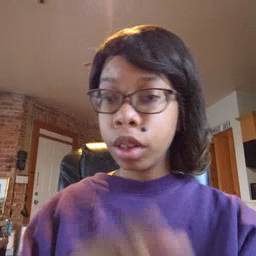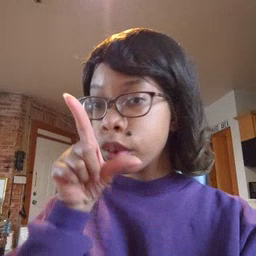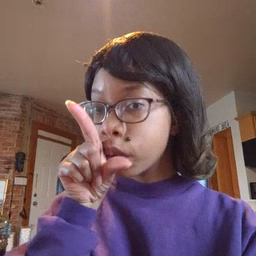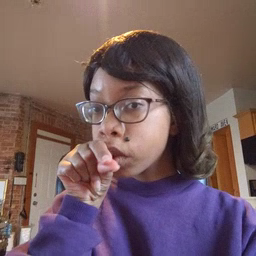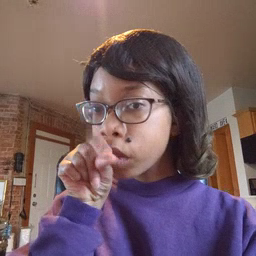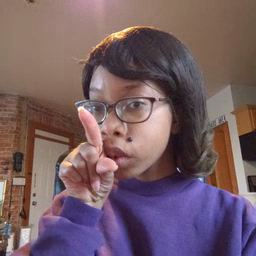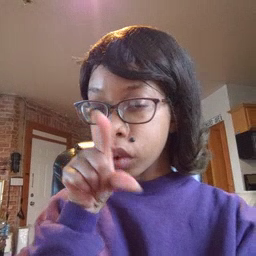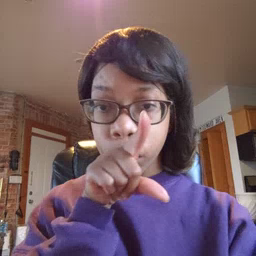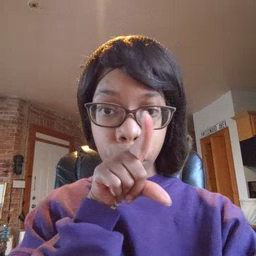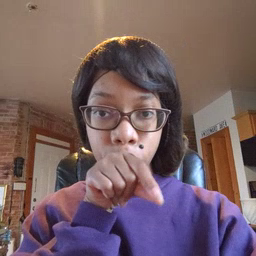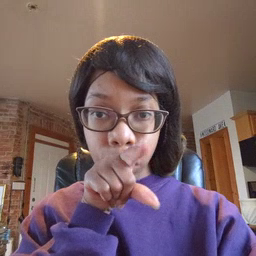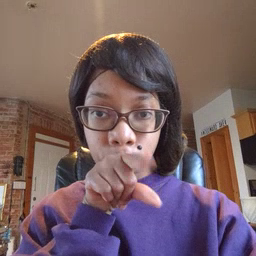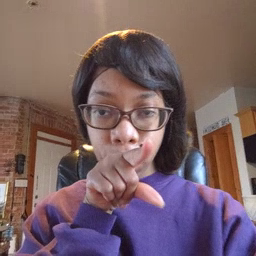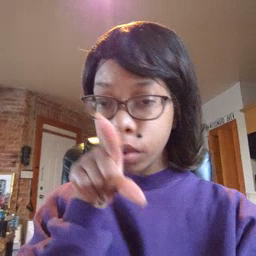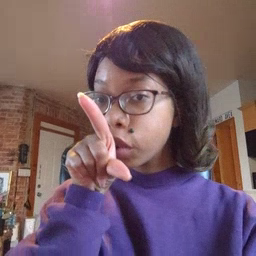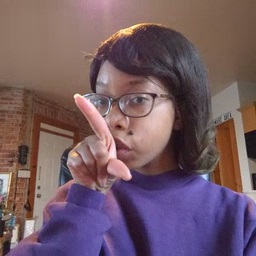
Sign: bird